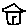
Label: house